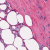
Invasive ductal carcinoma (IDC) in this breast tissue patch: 0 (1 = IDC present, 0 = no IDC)